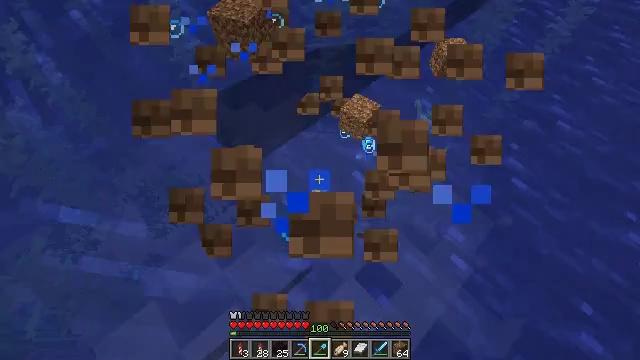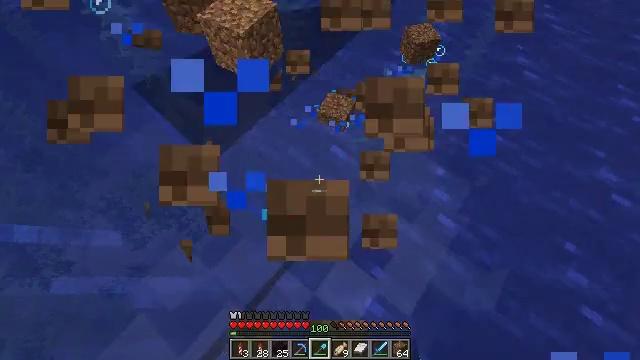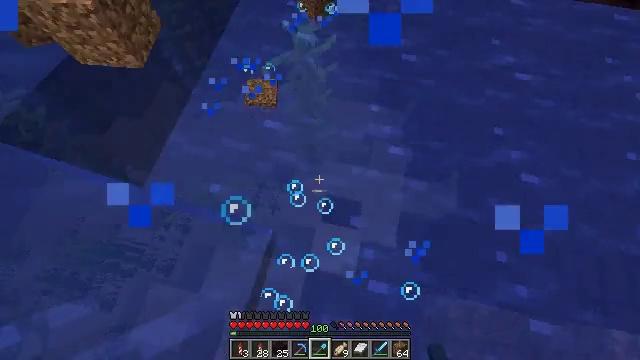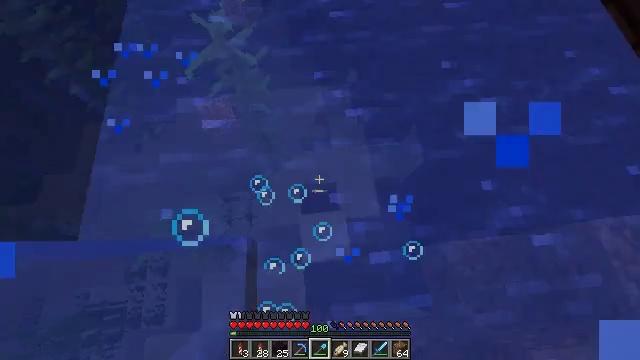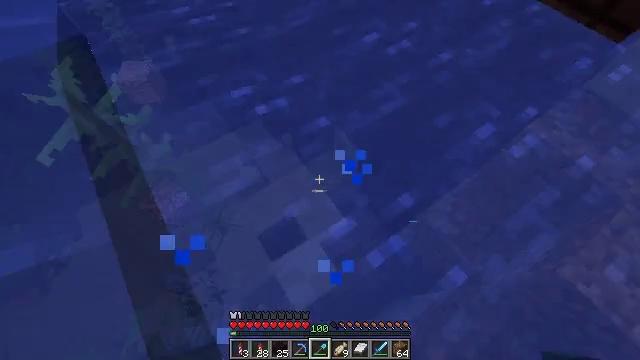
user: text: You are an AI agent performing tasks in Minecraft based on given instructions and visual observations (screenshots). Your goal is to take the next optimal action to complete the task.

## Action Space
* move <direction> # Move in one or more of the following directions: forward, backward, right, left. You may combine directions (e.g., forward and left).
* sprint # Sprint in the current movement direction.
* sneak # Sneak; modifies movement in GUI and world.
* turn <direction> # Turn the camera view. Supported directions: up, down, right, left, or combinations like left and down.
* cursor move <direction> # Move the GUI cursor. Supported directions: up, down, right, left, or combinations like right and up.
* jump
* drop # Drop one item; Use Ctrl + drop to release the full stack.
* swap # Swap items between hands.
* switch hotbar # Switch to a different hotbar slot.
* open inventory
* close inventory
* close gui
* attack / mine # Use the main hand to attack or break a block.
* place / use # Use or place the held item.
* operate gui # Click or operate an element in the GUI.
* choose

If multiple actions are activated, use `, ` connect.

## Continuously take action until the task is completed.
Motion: motion action
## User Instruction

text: Harvest kelp from the ocean.
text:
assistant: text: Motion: turn right and down
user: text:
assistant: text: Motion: turn right and down
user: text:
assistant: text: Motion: turn right and down
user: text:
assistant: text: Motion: turn right and up
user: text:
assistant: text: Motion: no_op